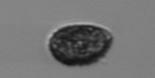
Label: Pseudochattonella_farcimen